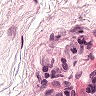
Metastatic tissue present: no